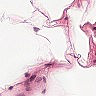
Metastatic tissue present: no